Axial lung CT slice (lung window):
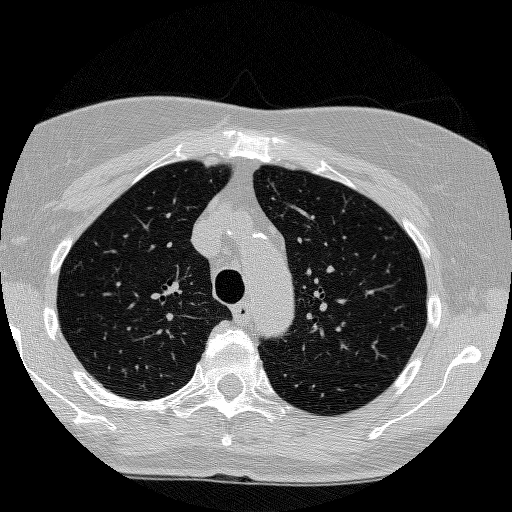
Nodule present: no